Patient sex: F
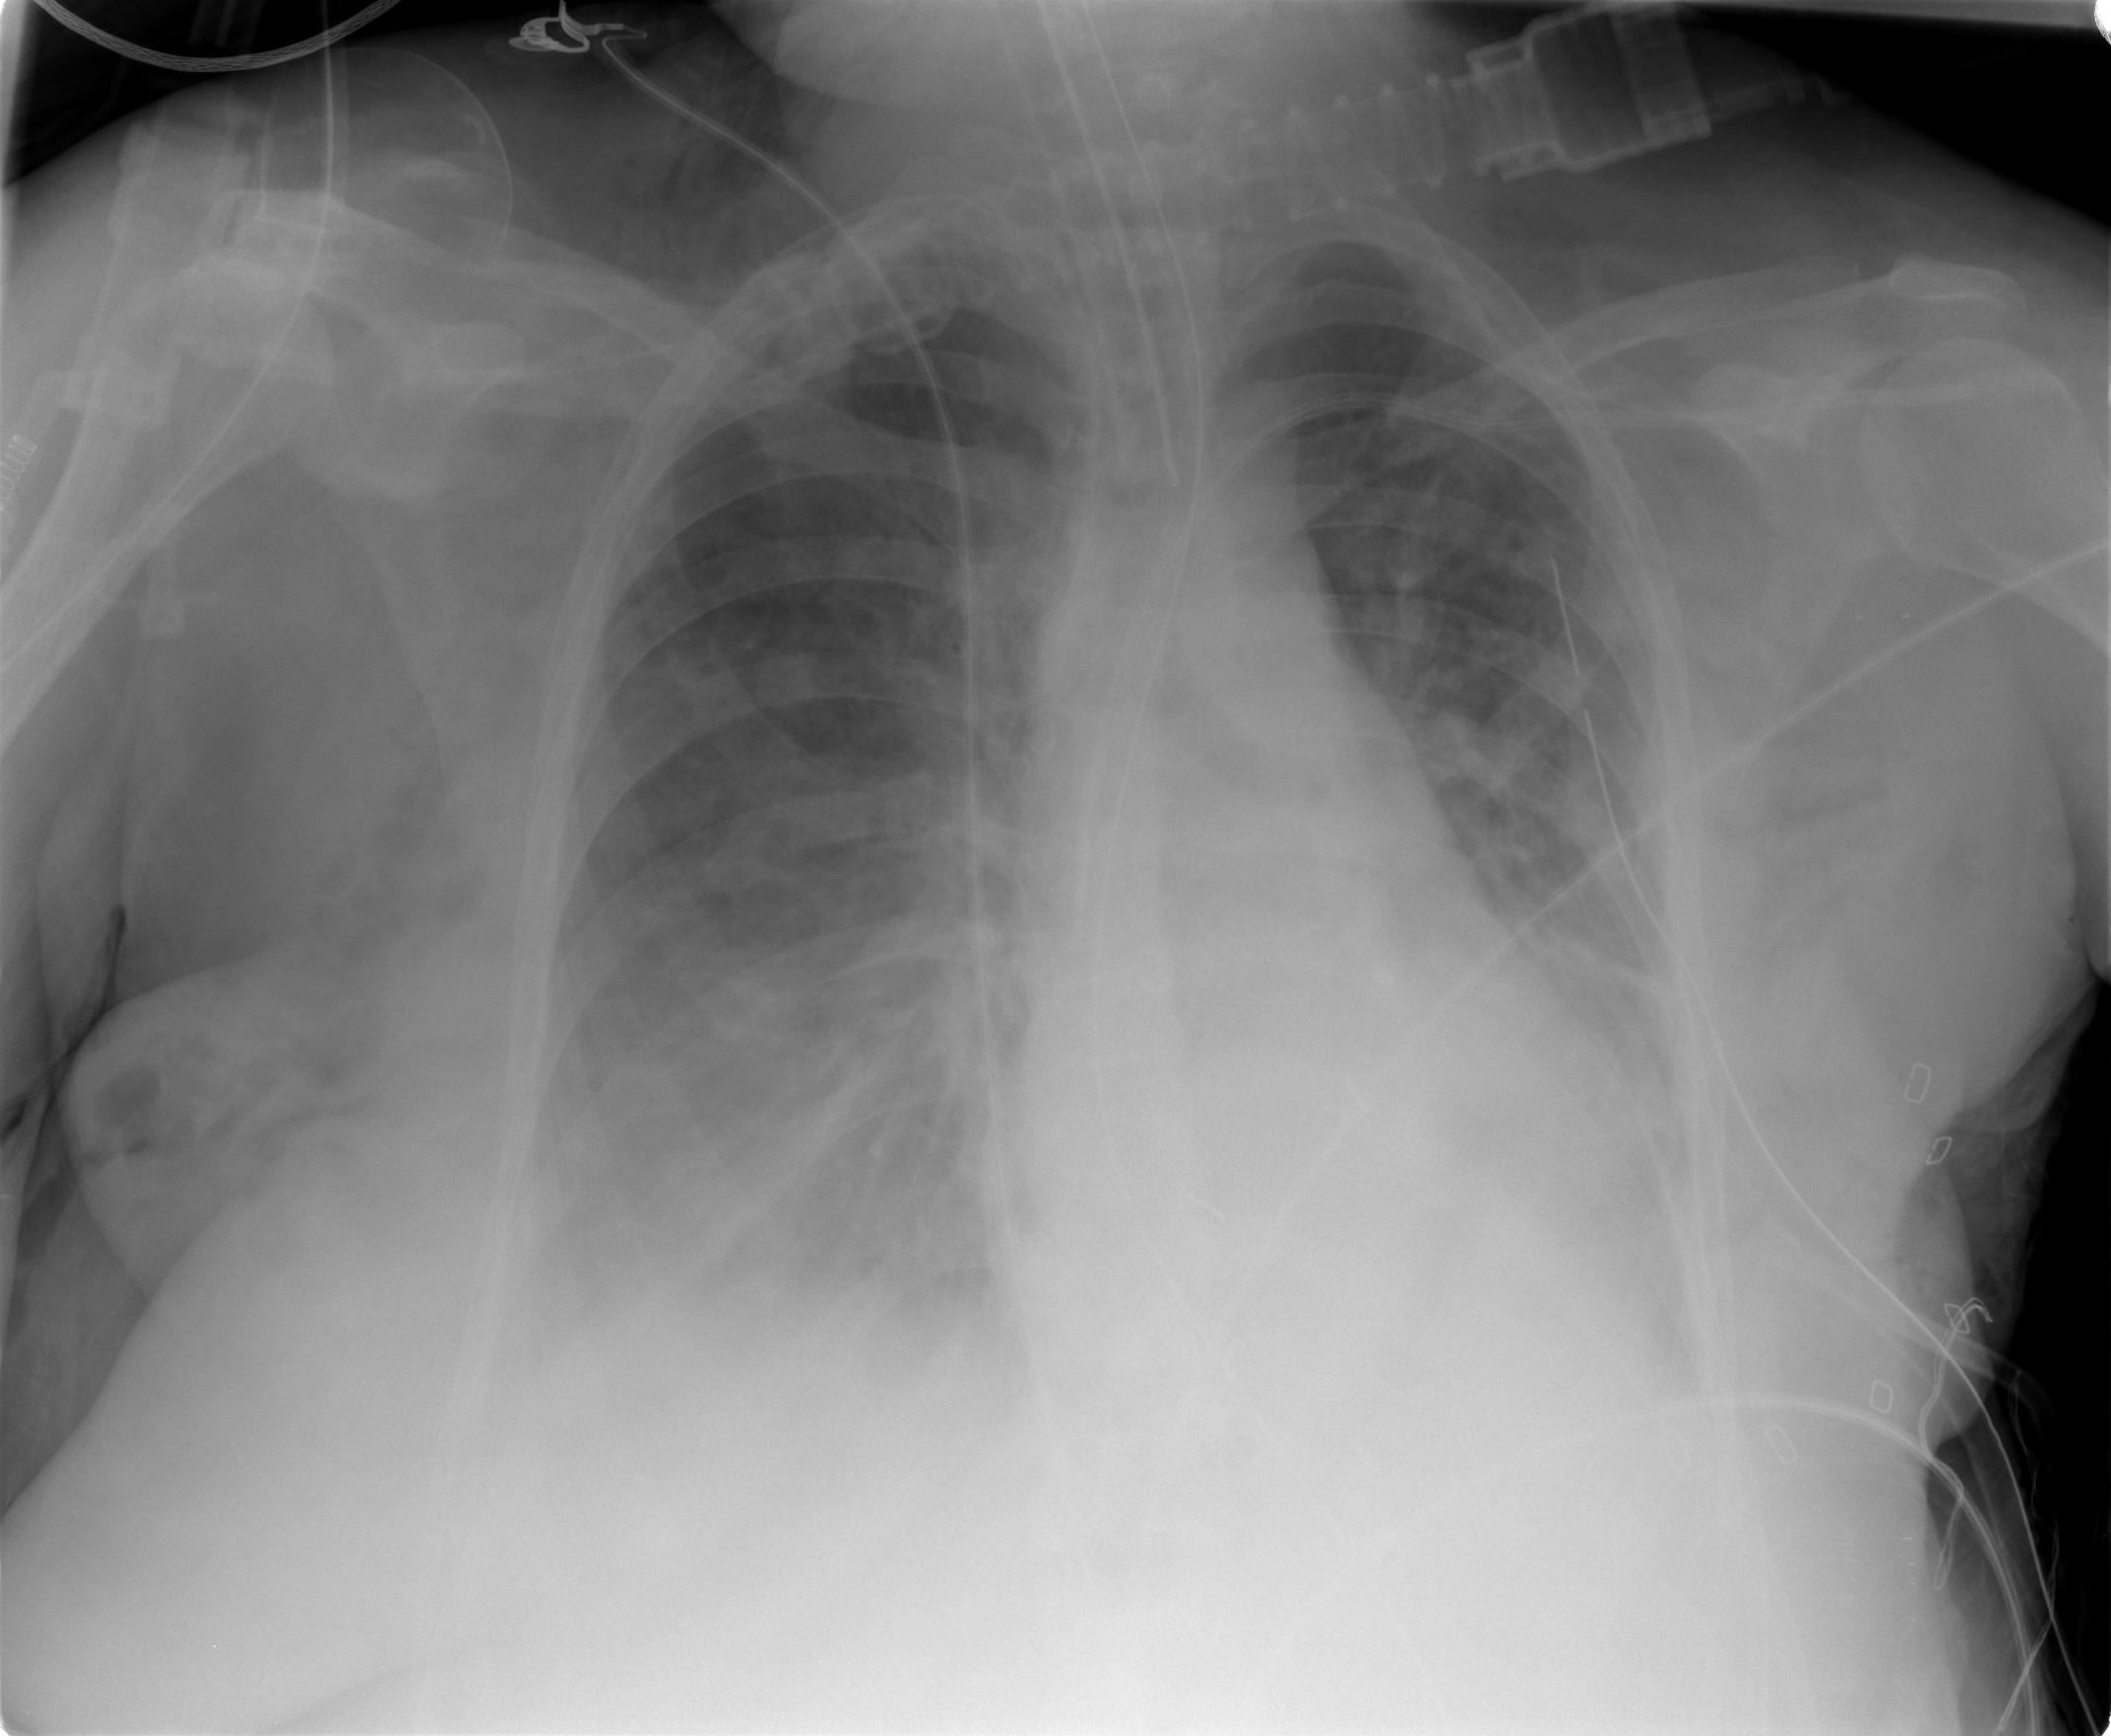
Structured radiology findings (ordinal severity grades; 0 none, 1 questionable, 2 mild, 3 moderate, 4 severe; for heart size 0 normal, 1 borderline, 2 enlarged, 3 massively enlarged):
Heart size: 2
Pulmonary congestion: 3
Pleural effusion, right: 2
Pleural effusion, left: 0
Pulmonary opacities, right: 3
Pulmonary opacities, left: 3
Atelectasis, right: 3
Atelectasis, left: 2